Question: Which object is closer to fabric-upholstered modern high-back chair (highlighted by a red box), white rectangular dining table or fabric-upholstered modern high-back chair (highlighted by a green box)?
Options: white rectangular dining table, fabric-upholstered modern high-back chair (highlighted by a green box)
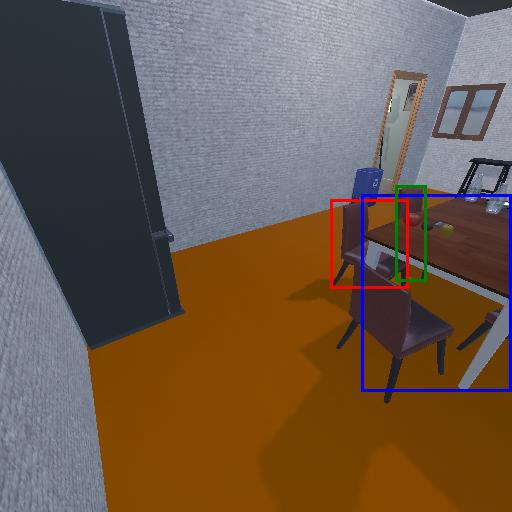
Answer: white rectangular dining table